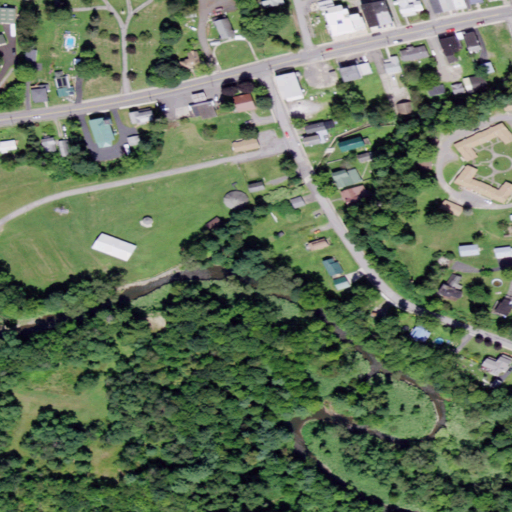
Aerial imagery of valley in New York named Smoky Hollow containing woody wetlands, open development, low intensity development, medium intensity development, deciduous forest, pasture, mixed forest, and high intensity development